Interaction volume radius: 5 \u00c5
Interaction volume height: 10 \u00c5
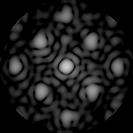
Disorder parameter: 0.2388